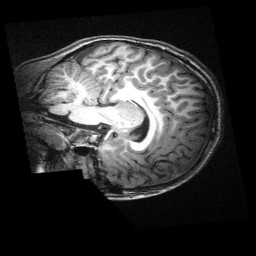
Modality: T1w
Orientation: sagittal
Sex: male